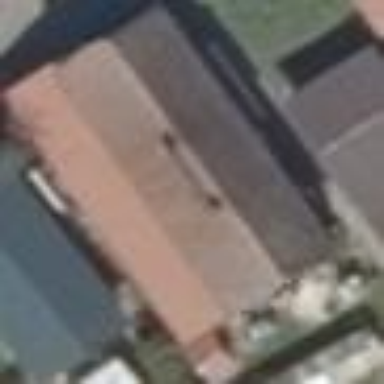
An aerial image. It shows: Shed.